Question: I have been unable to work out how to edit build settings using the pop-up shown below.

I can enter multiple lines in the pop-up by clicking the '+'. My questions are :-
1. What is the checkbox next to the setting used for?
2. Once I have entered one or more settings in the pop-up, how do I make them transfer to the setting I am editing. There isn't a 'Save' button, and clicking off the pop-up closes it but doesn't seem to save the entered data.
Thanks
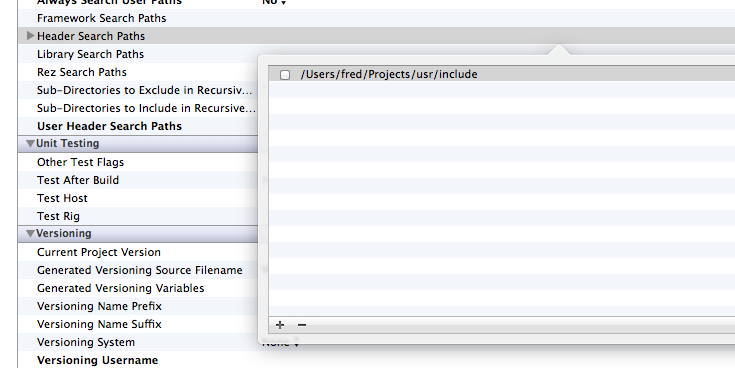
Answer: To delete, check the checkbox and click "-".
To make a new one, click "+".
To save, click "Done".
Welcome to the Wonderful World of Apple UX.